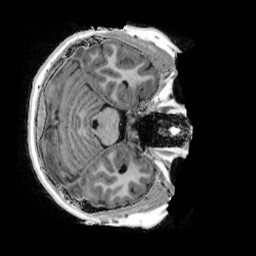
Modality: UNIT1_denoised
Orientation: axial
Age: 13
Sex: female
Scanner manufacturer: siemens
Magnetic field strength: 3 T
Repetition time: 4 s
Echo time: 0.00303 s